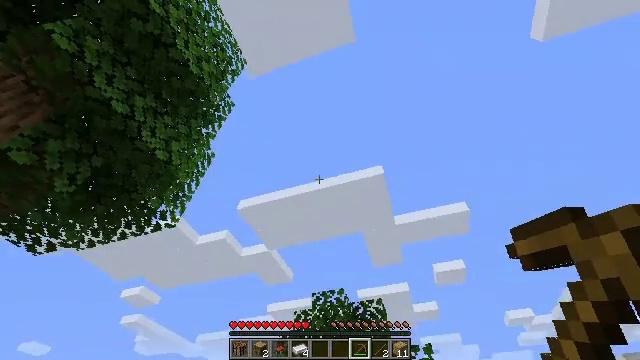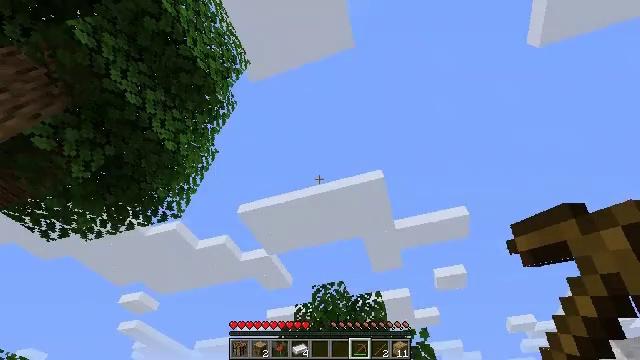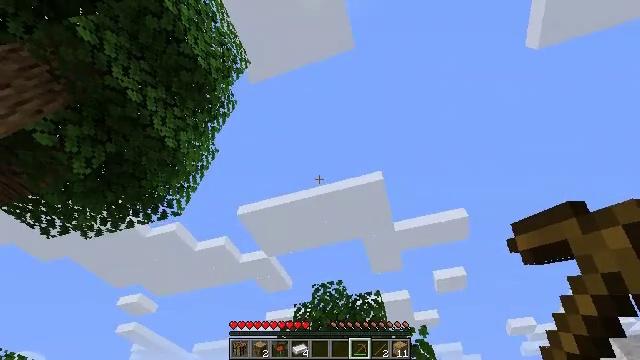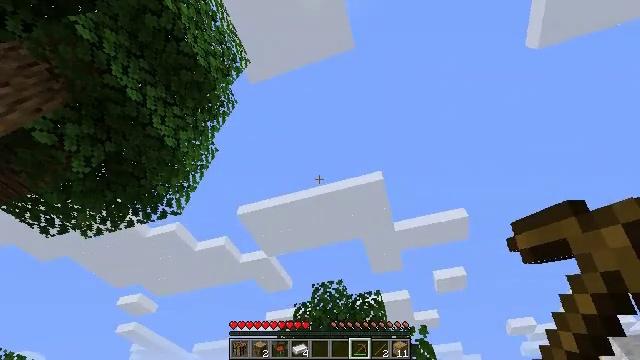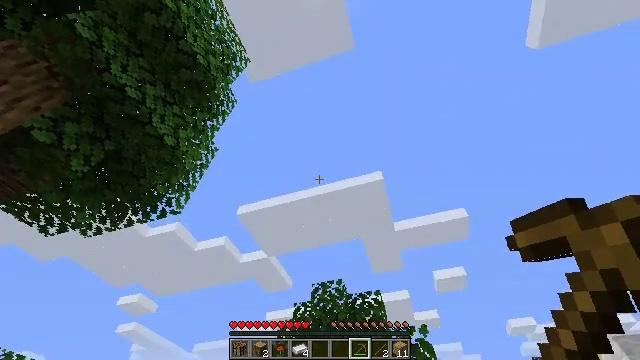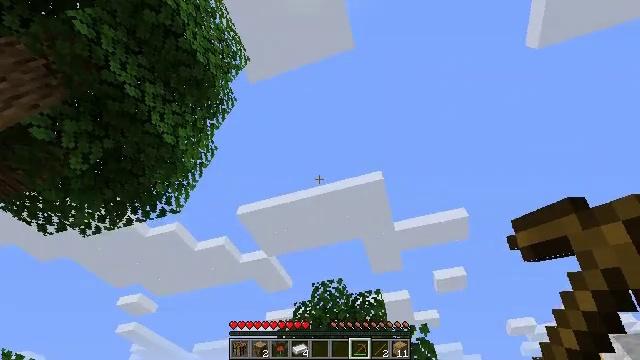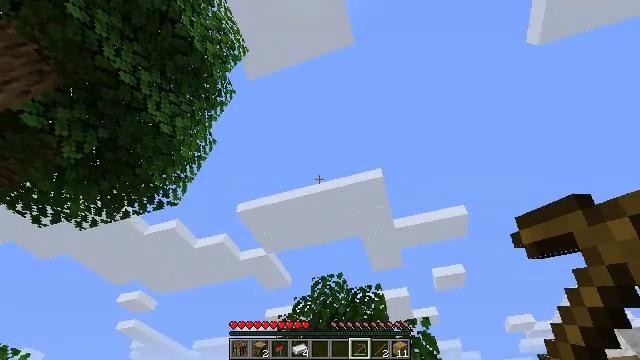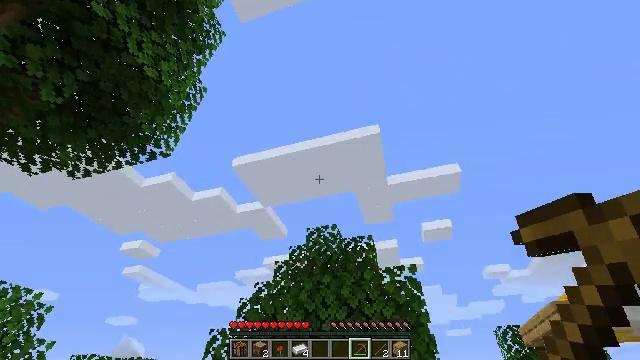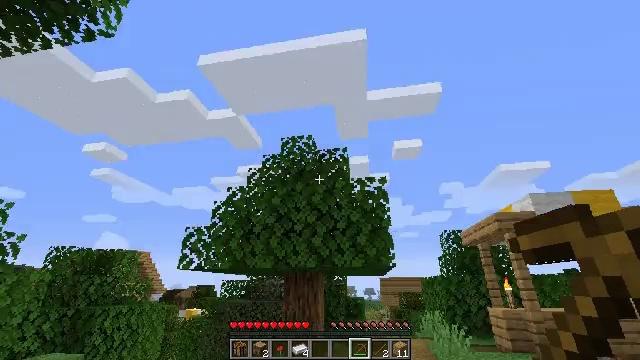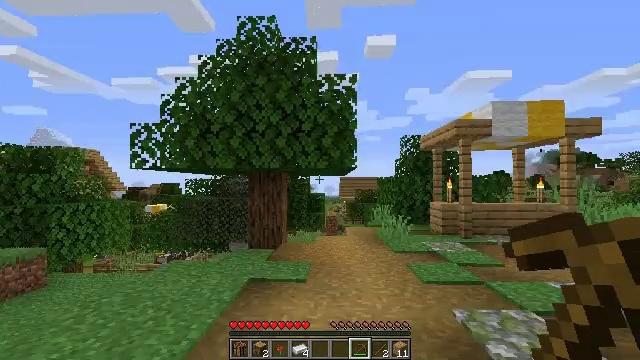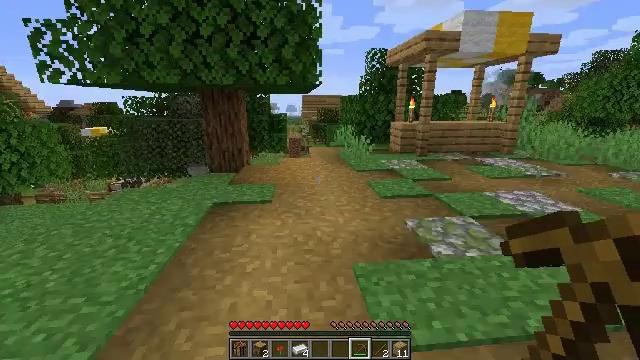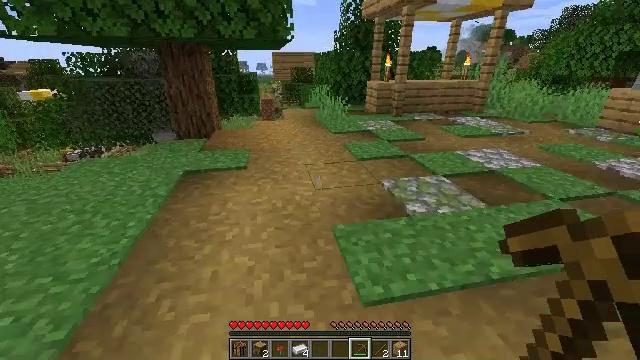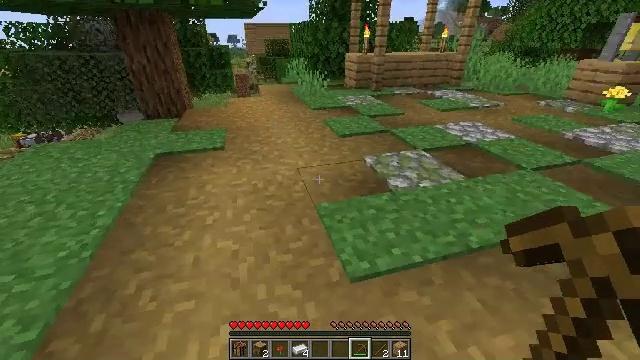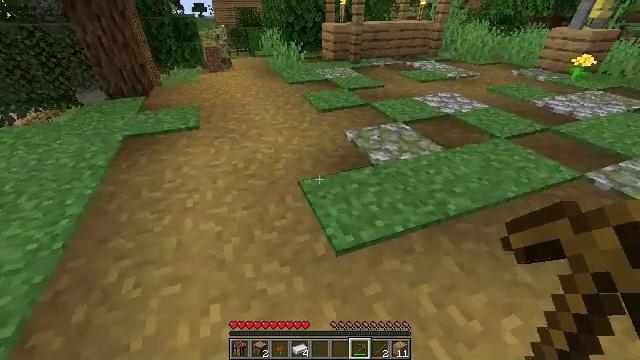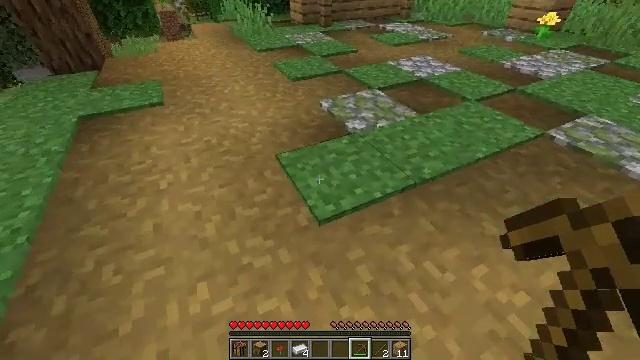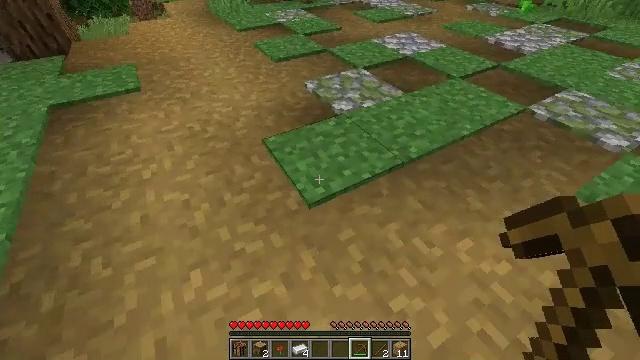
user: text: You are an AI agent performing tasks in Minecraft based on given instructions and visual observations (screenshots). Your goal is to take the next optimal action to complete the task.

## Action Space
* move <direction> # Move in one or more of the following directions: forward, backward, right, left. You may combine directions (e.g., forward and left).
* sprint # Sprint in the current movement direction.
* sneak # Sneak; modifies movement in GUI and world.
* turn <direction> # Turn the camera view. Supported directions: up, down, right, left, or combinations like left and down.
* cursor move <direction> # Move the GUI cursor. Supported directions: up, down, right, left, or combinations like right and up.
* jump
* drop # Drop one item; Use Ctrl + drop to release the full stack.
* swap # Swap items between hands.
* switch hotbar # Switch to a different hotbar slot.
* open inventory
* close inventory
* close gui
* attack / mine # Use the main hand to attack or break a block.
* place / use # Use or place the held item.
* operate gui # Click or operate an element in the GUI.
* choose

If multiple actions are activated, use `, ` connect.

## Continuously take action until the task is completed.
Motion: motion action
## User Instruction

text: Mine the grass path to create a new path.
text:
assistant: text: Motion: turn up
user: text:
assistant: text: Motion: no_op
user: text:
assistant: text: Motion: no_op
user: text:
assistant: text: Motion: no_op
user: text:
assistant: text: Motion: move forward
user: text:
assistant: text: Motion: move forward
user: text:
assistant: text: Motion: move forward, turn right and down
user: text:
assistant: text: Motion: move forward, turn right and down
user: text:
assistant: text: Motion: move forward, turn right and down
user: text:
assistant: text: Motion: turn right and down
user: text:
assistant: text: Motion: turn right and down
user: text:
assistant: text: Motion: turn right and down
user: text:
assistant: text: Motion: turn right and down
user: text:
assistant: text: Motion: turn right and down
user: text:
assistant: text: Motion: turn right and down
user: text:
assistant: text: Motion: no_op
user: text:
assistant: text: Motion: turn right and down
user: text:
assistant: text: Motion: move forward, turn right and down
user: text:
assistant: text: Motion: move forward, turn down
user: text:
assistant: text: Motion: move forward
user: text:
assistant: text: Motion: move forward, turn left and down
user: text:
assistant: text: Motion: turn down
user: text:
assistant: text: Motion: no_op
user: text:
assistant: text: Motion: turn down
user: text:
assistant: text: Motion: turn down
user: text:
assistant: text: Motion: turn down
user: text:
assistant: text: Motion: turn left and down
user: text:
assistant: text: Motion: turn left
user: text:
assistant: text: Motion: turn left
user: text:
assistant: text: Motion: turn left